Question: I'm trying to find all customer codes where the customer has a status of "A" and whose code does not contain any letter using LINQ query.
'''
var activeCustomers = Customers.Where(x => x.Status == "A" && x.Code.Any(n => !char.IsLetter(n))).Select(x => x.Code);
'''
When I run this query in LinqPad I get the following error:

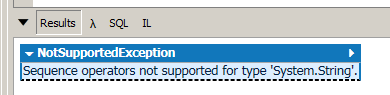
Answer: You'll need to do this as a two part query. First, you could get all the users who's status is "A":
'''
var activeCustomers = Customers.Where(x => x.Status == "A").ToList();
'''
After you've got those in-memory, you can create an additional filter for 'char.IsDigit':
'''
var codes = activeCustomers.Where(x => x.Code.Any(n => !char.IsLetter(n)))
.Select(x => x.Code)
.ToArray();
'''